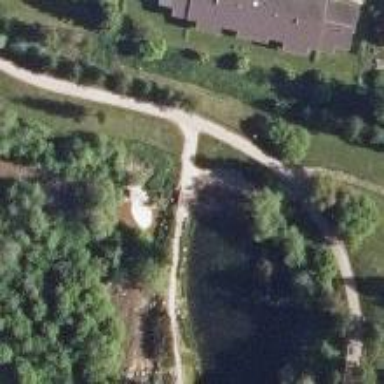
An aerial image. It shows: Path leading to bridge.